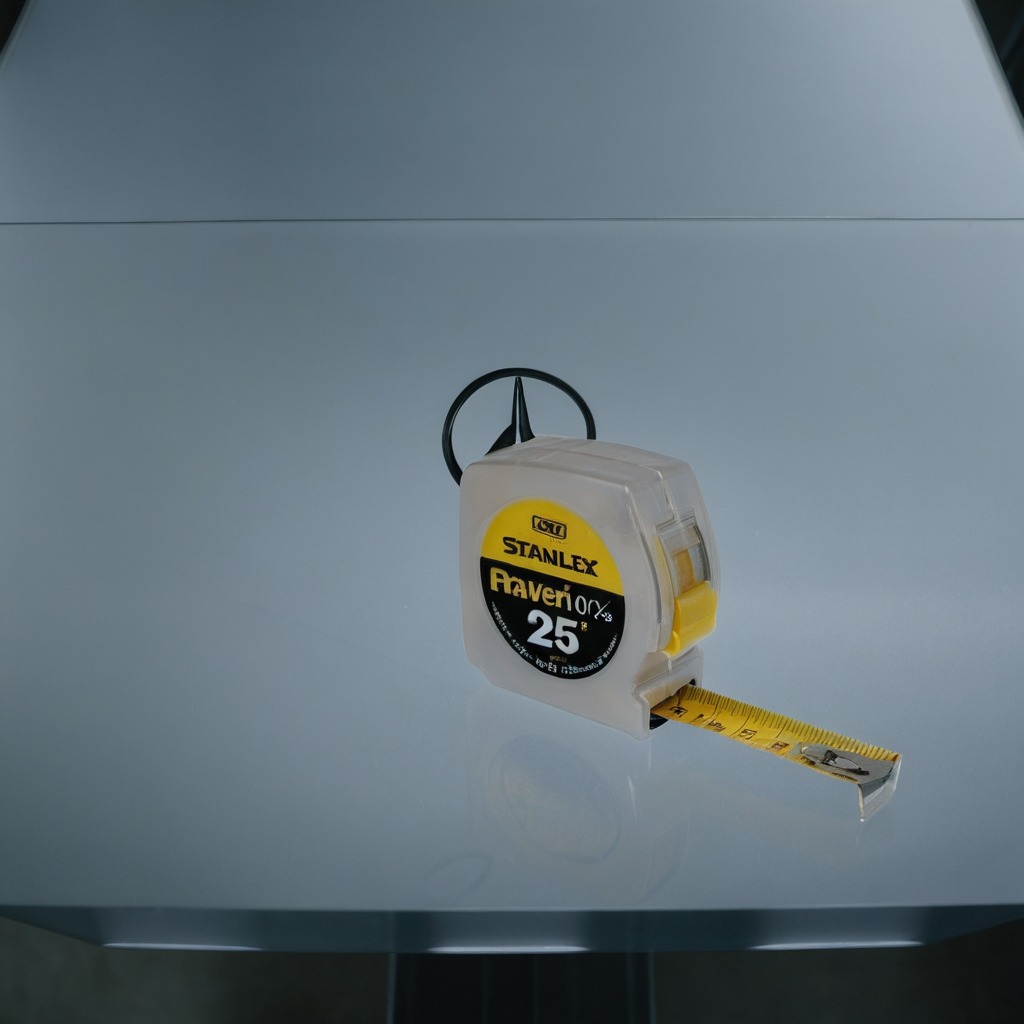
A measuring tape is lying on the toolbox surface in the airplane hangar workshop 8K.